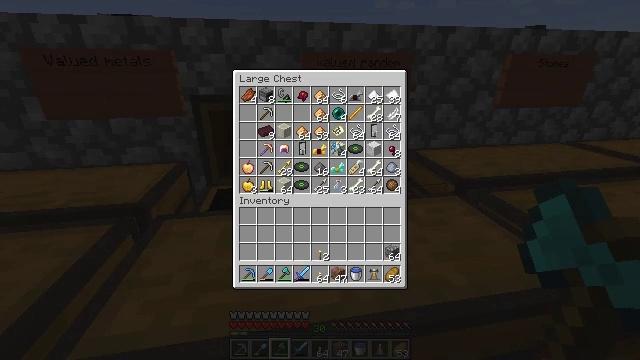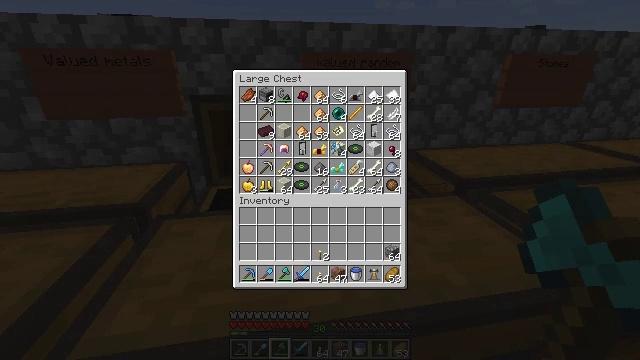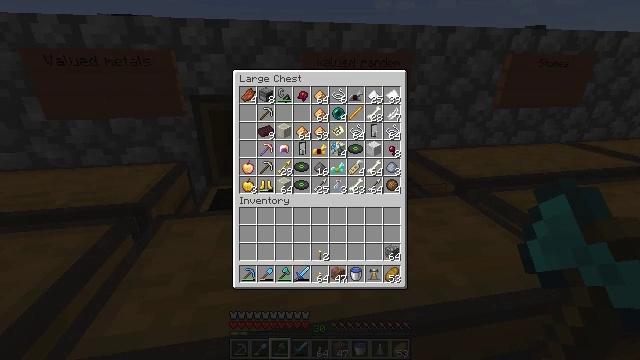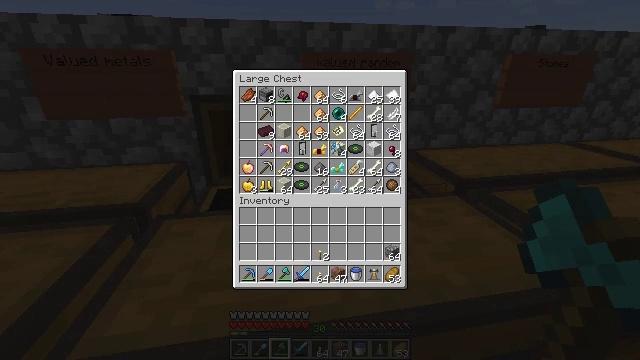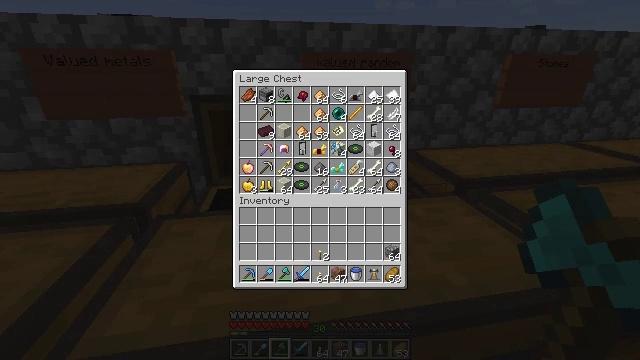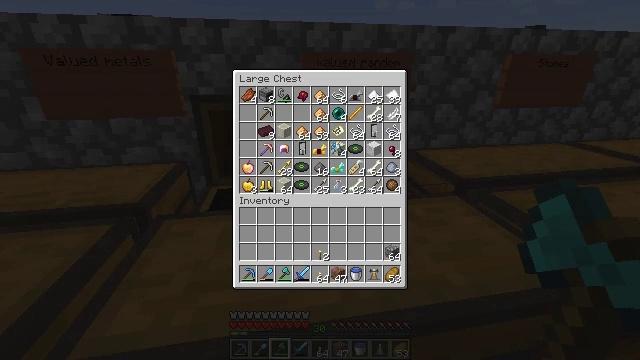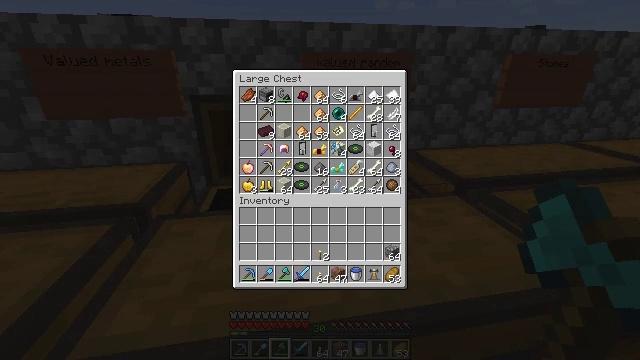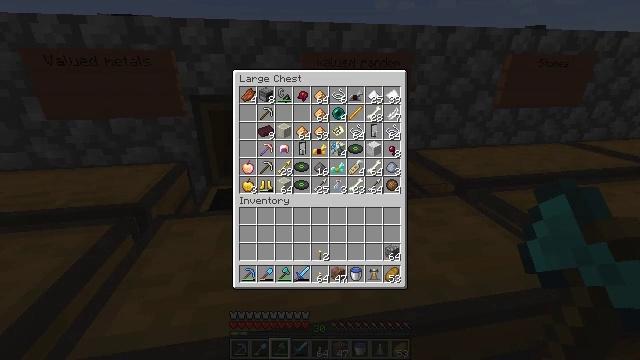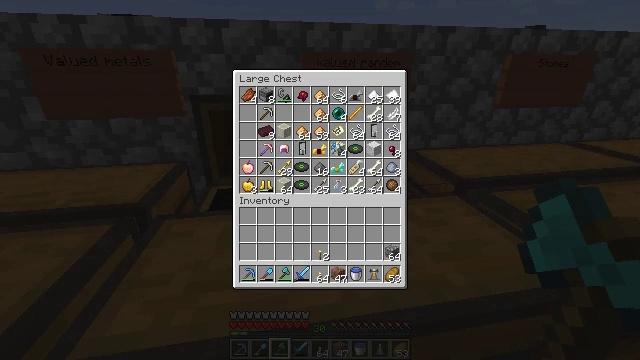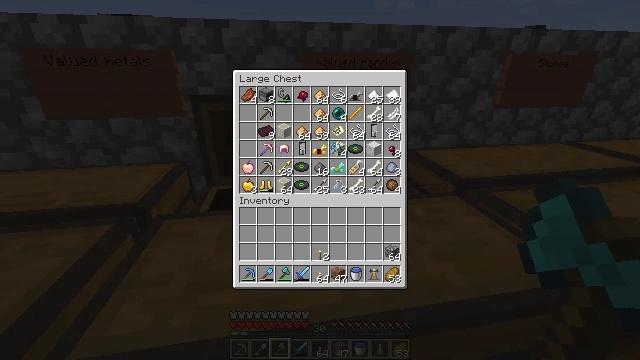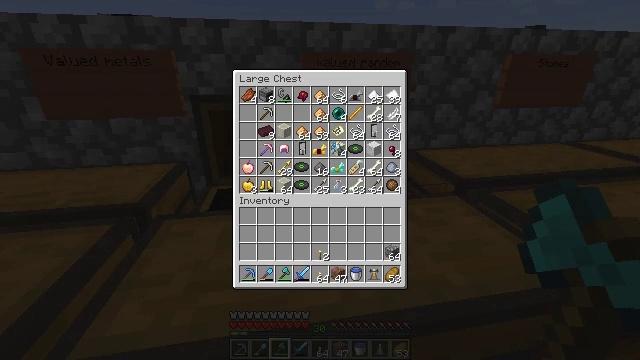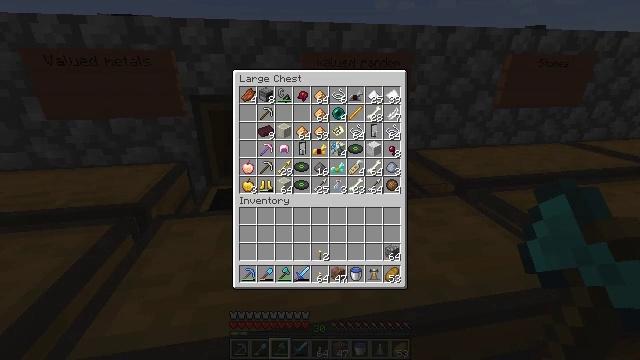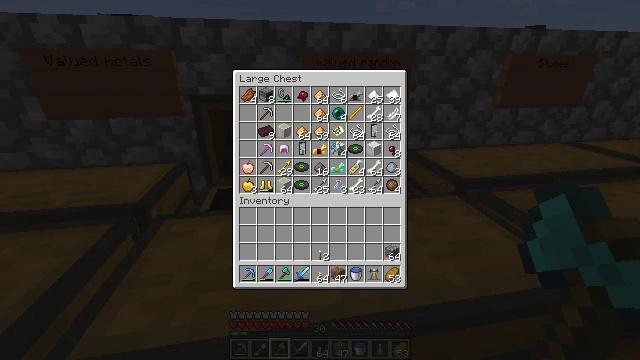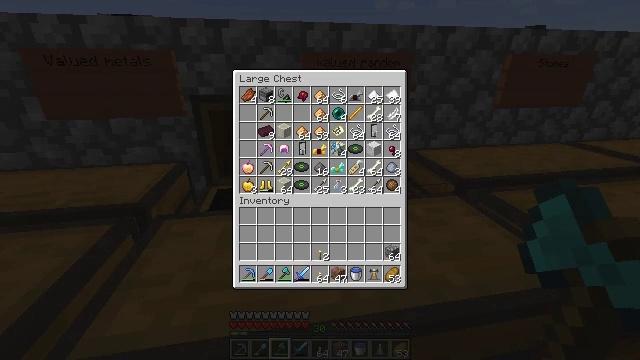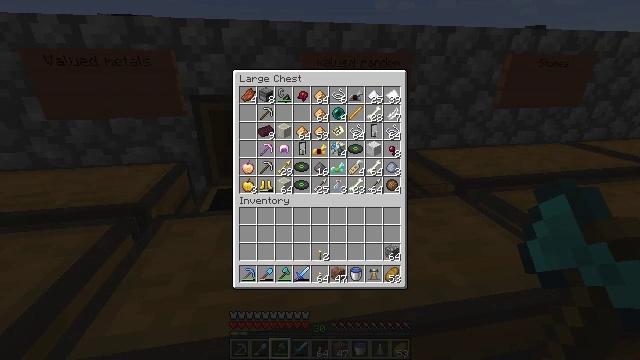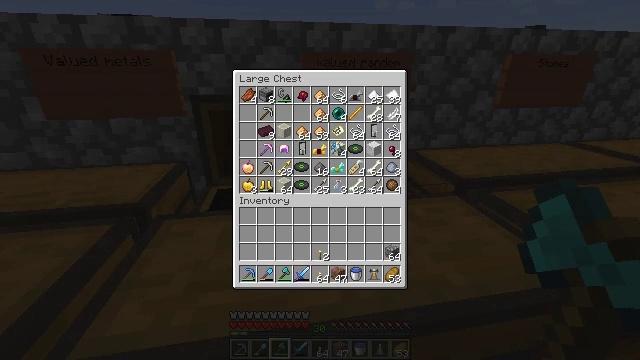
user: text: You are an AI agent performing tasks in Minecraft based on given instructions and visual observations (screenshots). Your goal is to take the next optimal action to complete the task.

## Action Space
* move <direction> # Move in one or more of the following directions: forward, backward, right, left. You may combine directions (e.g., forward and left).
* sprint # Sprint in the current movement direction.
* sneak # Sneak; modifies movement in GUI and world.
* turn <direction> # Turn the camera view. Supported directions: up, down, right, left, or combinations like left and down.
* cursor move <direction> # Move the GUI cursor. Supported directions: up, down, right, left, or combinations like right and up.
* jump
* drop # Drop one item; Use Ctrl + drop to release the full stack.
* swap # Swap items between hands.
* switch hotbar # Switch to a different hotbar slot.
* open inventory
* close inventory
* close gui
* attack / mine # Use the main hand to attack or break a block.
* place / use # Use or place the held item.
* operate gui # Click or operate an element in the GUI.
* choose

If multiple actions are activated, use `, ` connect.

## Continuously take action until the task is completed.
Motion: motion action
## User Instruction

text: Obtain a diamond hoe by crafting it with specific materials.
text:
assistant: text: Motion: no_op
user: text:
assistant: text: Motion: no_op
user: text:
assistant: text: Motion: no_op
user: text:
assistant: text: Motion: no_op
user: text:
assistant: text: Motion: no_op
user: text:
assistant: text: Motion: no_op
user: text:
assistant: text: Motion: no_op
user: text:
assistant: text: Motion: no_op
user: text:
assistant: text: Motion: no_op
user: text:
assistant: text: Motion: no_op
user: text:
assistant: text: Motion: no_op
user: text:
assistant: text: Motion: no_op
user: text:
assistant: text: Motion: no_op
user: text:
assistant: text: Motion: no_op
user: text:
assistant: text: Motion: no_op
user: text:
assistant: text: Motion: no_op
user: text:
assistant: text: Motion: no_op
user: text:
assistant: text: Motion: turn right
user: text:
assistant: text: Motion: turn right and up
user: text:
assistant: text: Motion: turn right and up
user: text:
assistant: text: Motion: move right, turn right
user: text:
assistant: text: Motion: move right
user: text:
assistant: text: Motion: move right
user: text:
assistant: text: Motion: move forward and move right
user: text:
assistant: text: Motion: move forward and move right
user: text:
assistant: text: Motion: move forward and move right
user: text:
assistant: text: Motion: move forward and move right, turn left
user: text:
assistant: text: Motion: move forward and move right, turn left
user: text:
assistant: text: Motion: move forward and move right, turn left
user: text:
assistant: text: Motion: move forward and move right, turn left